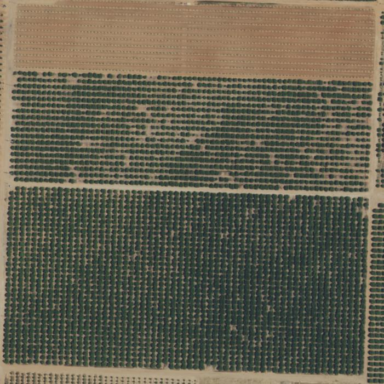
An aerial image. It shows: Orange orchard with rows of vibrant orange trees.